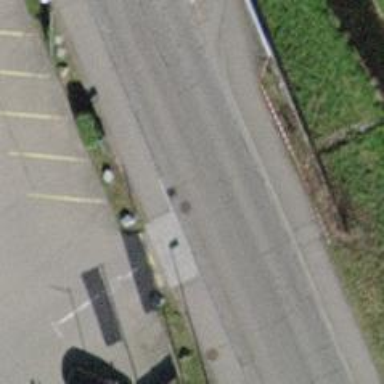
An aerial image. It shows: Bus stop with platform for public transport.